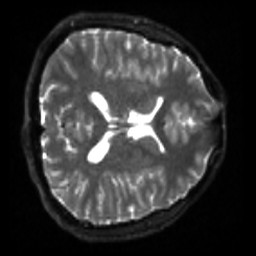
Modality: sbref
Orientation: axial
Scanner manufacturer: siemens
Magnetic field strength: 3 T
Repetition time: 4 s
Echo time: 0.0594 s